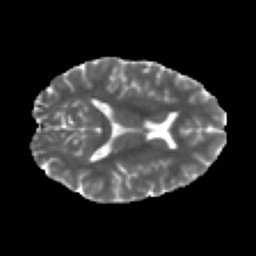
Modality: MD
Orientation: axial
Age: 24
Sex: male
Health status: healthy
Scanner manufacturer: philips
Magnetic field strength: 3 T
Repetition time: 10.623 s
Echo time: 0.07044 s